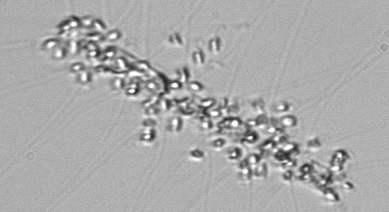
Label: Chaetoceros_didymus_TAG_external_flagellate